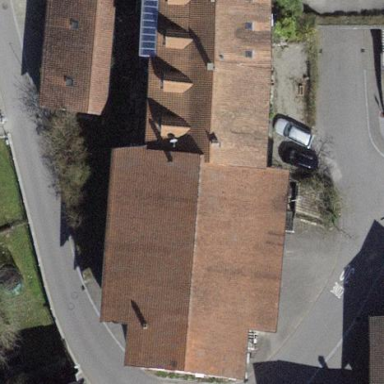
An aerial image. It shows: Building with tile roof.